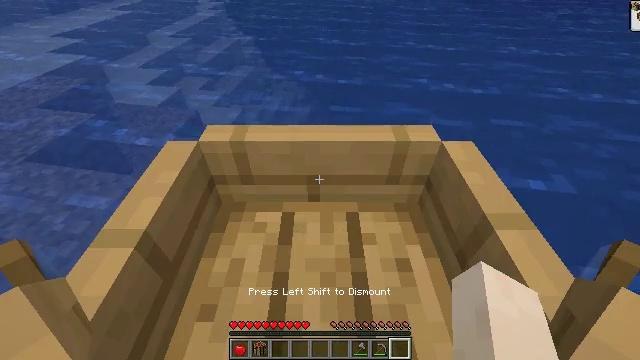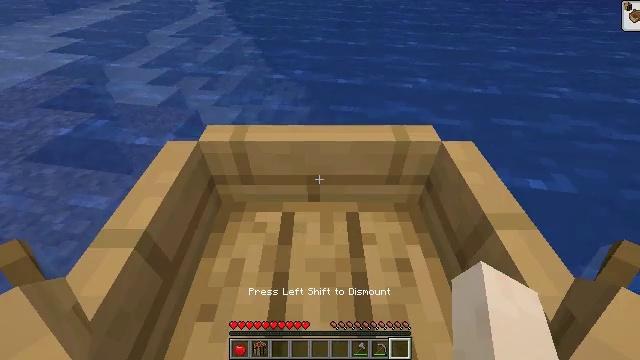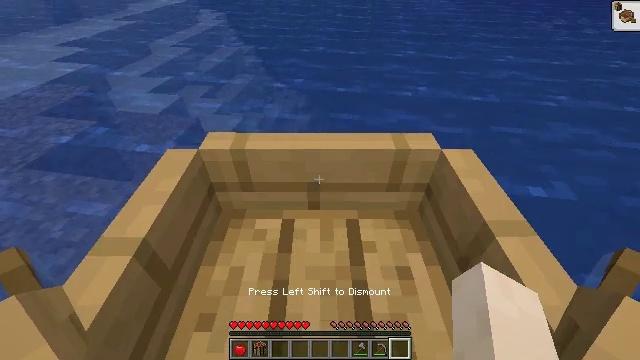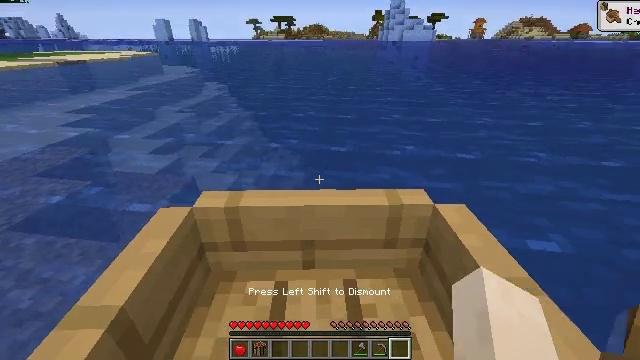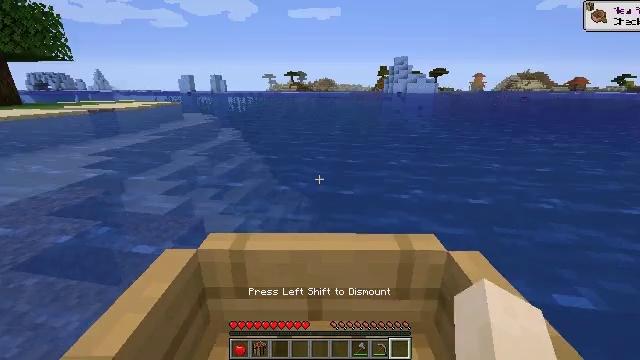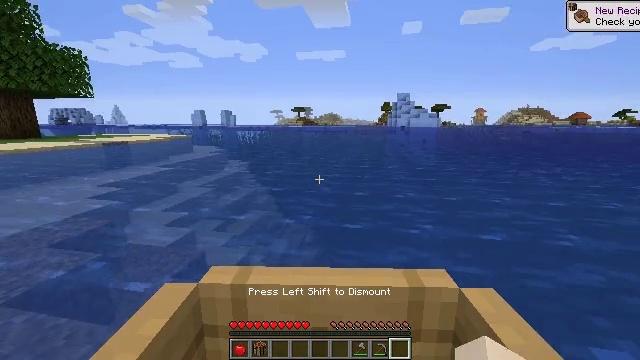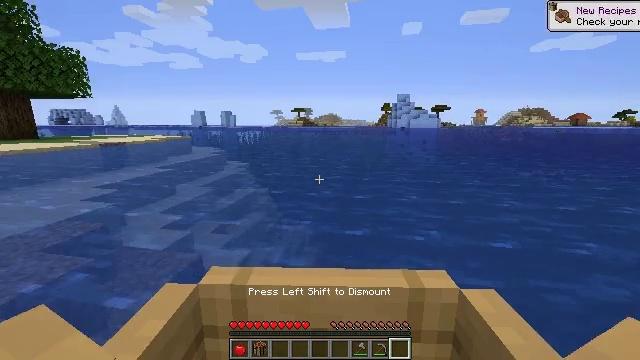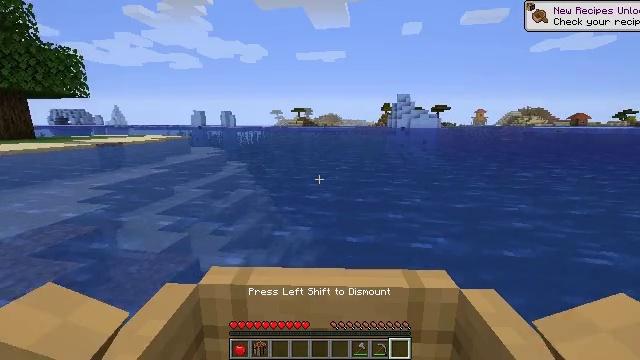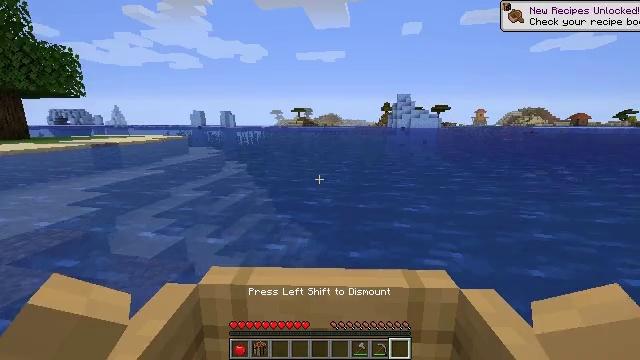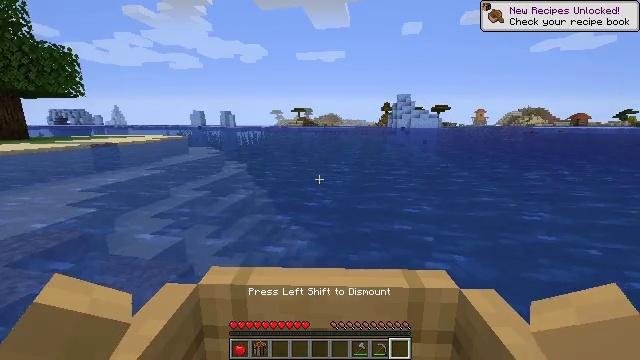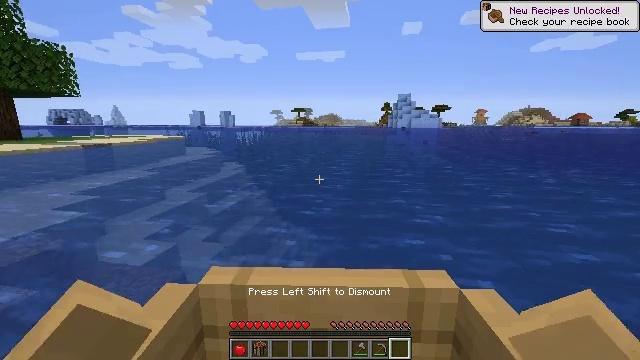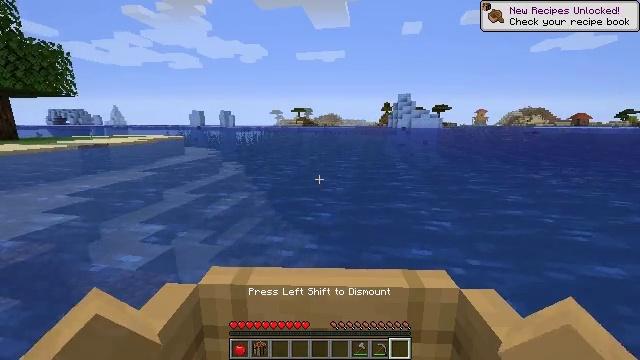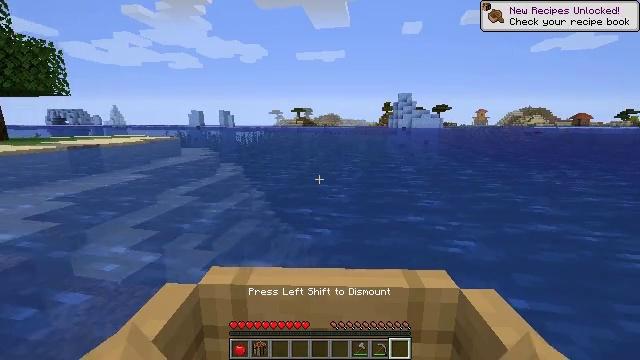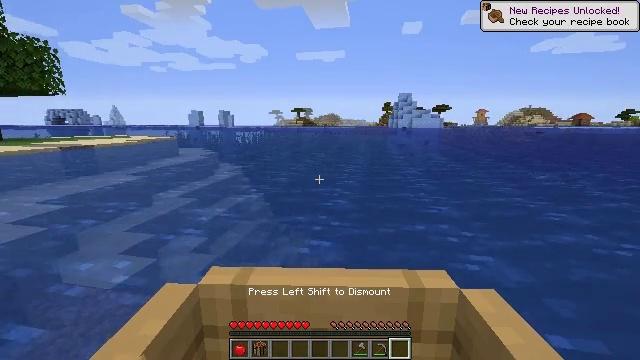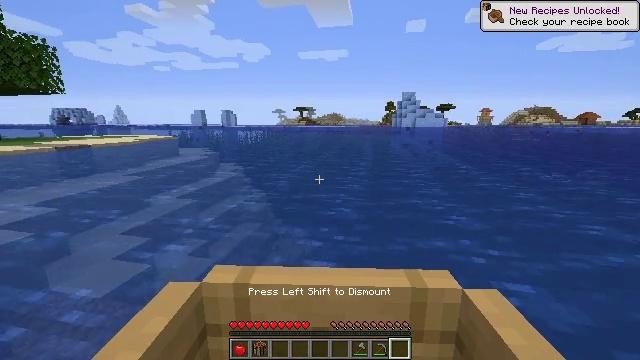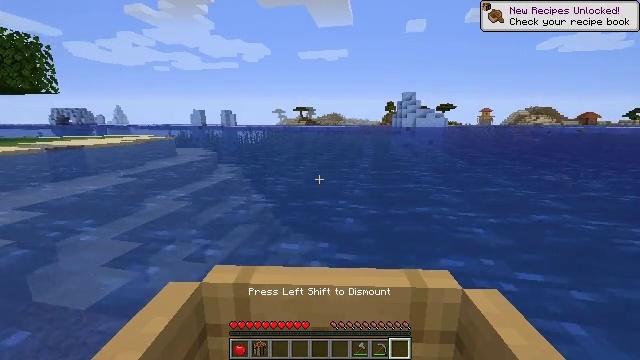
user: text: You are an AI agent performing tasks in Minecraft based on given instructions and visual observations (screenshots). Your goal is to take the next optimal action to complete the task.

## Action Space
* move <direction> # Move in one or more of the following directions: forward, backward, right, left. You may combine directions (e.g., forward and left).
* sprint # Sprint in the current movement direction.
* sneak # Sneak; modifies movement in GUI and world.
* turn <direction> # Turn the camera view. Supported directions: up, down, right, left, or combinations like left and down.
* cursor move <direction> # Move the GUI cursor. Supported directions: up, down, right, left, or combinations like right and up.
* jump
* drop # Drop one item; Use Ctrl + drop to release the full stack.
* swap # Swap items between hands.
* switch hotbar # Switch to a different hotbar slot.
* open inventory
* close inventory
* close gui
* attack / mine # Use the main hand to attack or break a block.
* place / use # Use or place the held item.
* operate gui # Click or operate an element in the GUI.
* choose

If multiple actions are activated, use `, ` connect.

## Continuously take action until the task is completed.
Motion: motion action
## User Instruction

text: Mine the orange bed.
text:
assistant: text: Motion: no_op
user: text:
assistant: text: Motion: turn up
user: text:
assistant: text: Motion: move forward, turn right and up
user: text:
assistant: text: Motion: move forward, turn left and up
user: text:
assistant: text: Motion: move forward, turn left and up
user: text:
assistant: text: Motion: move forward
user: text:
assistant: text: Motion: move forward
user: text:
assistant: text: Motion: move forward
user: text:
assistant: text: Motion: move forward
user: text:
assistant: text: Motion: move forward
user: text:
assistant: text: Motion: move forward
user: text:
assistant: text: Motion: move forward
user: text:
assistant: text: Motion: move forward
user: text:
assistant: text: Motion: move forward
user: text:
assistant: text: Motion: move forward
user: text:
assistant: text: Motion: move forward
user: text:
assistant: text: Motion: move forward
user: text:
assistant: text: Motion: move forward
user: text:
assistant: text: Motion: move forward
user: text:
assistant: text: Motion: move forward
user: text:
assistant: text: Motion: move forward
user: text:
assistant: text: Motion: move forward
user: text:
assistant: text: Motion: move forward
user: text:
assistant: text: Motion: move forward
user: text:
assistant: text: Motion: move forward
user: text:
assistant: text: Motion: move forward
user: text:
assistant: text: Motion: move forward
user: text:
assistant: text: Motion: move forward and move right
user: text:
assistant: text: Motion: move forward and move right
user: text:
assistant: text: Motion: move forward and move right